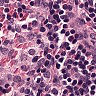
Metastatic tissue present: no